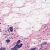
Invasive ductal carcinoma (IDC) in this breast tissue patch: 0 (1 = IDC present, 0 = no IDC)